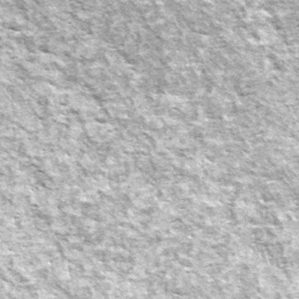
Label: frost